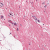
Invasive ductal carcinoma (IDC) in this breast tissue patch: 0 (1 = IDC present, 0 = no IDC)